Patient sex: M
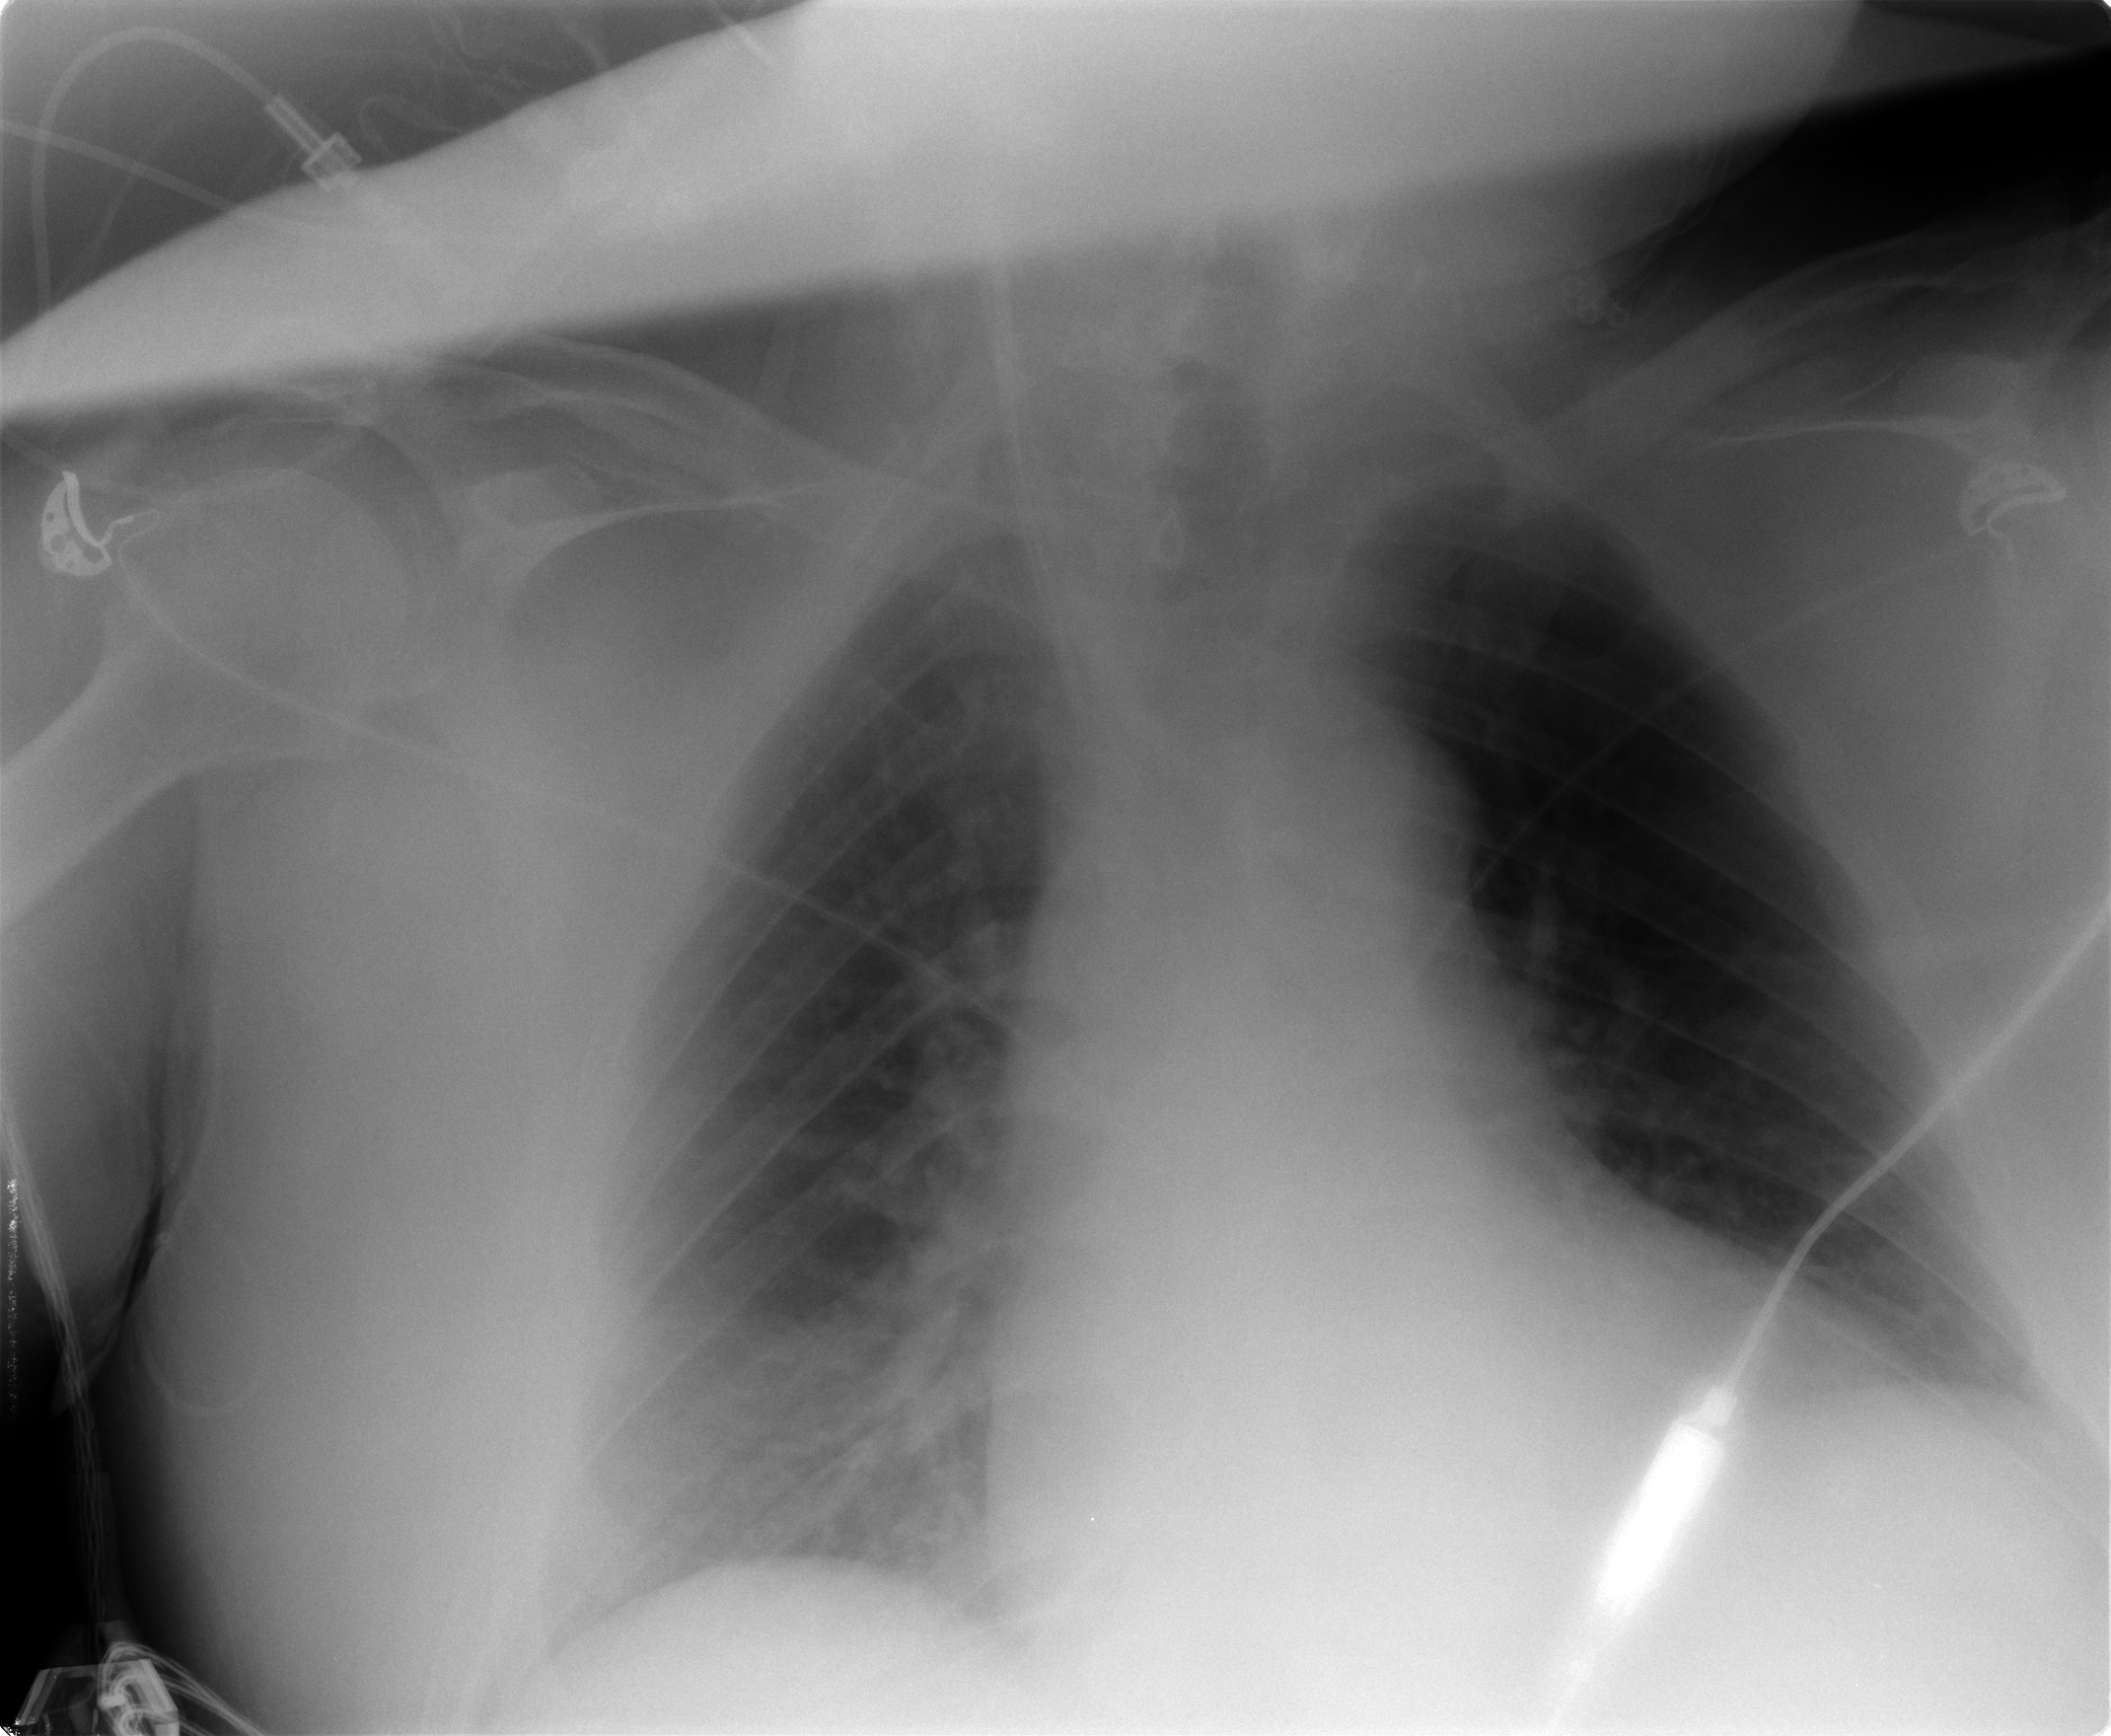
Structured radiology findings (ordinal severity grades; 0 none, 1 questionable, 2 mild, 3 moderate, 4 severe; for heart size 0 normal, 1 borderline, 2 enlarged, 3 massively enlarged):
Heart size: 2
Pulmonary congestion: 2
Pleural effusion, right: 1
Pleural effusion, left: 1
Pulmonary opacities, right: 1
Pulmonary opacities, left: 0
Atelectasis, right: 2
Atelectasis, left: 2